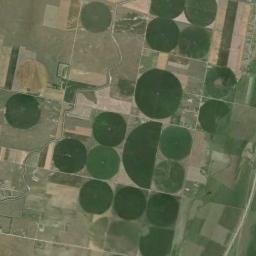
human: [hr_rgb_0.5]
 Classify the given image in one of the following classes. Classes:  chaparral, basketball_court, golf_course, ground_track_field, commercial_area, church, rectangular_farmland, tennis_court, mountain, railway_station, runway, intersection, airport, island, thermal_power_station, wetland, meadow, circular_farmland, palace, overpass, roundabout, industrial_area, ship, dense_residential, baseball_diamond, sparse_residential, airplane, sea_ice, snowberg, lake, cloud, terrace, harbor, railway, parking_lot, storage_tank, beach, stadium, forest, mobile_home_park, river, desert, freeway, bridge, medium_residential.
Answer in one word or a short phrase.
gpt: circular_farmland